Chest X-ray. View position: AP
Patient age: 66
Patient sex: M
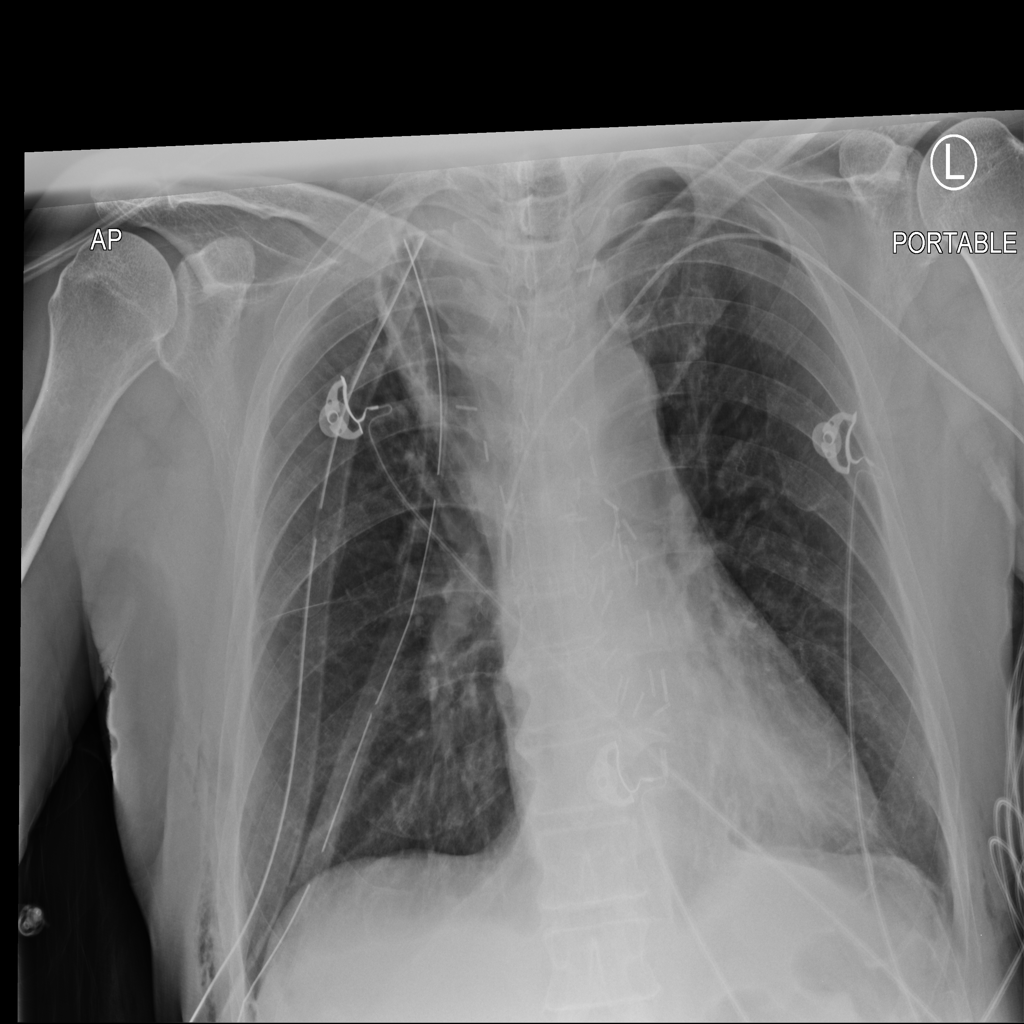
Finding: Pneumothorax